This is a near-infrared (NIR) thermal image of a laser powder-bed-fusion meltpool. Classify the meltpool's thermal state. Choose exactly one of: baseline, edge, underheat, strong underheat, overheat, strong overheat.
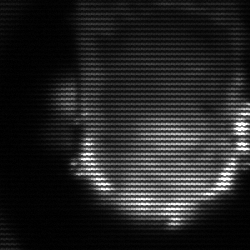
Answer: baseline